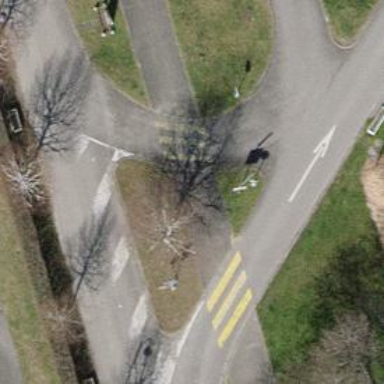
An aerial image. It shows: Uncontrolled road crossing.